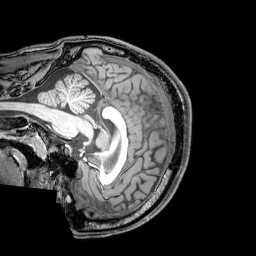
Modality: T1w
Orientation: sagittal
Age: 20
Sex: male
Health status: healthy
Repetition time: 0.081 s
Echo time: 0.037 s